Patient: sex F, age 65
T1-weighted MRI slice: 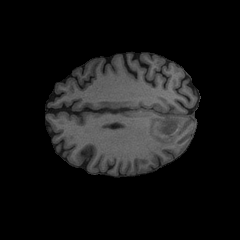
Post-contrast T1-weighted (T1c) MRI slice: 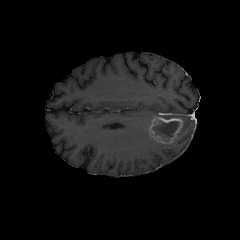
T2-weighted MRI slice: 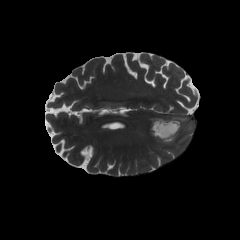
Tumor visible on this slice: yes
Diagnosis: Glioblastoma, IDH-wildtype
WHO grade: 4